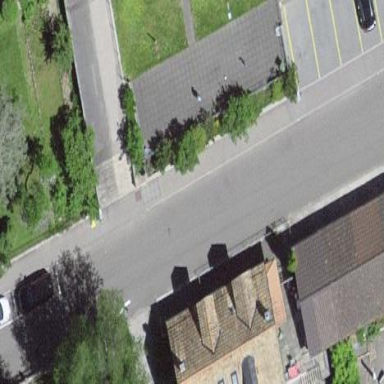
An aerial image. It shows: View of roof of building.